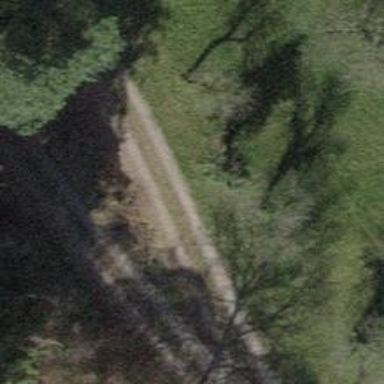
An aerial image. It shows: Single tag "natural: tree."